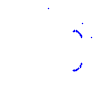
Particle: proton